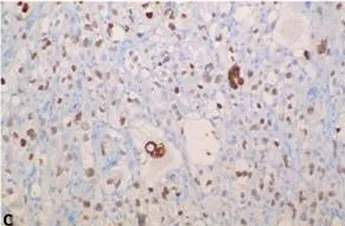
(C) Pleomorphic liposarcoma cells are positive for S-100 (immunohistochemistry, x200).
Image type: pathology (immunostaining)